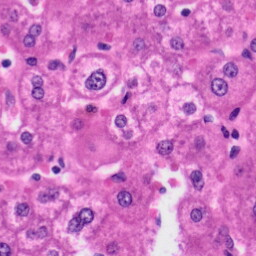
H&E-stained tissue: Liver